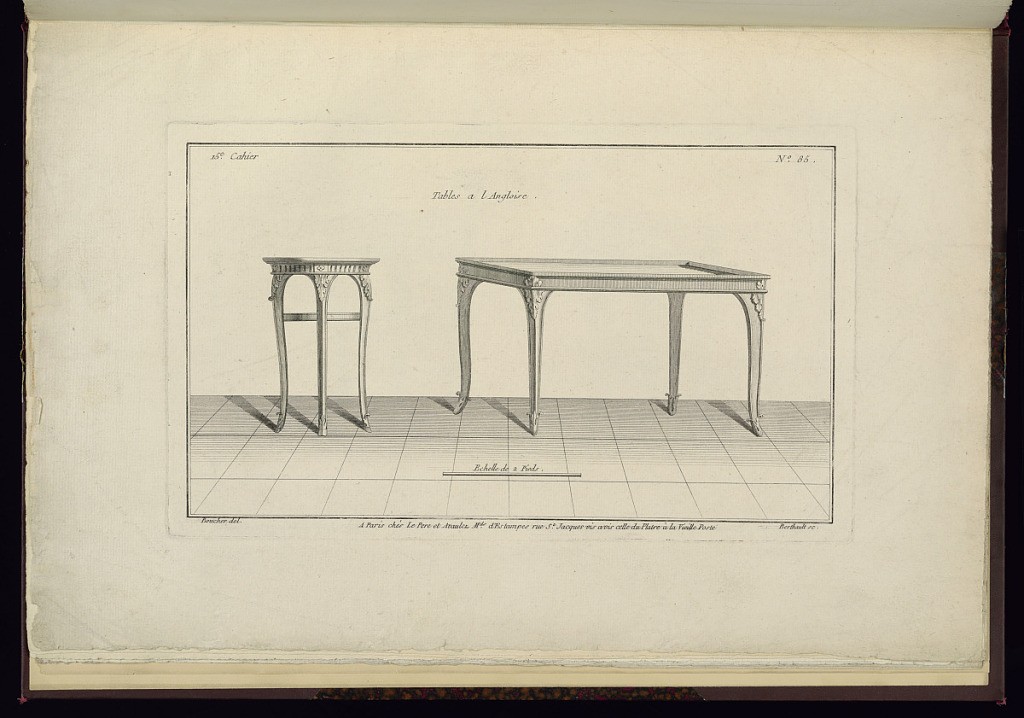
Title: Tables a l Angloise
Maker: Juste-François Boucher, French, 1736 – 1782
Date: ca. 1775
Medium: Engraving on off white laid paper
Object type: Print
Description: Design for two tables; on the left, a small three-legged table with a round top; on the right, a longer four-legged rectangular table. The tables have acanthus leaves at the join between leg and top; the smaller table is also decorated with fluting and rosettes. The plate is signed.